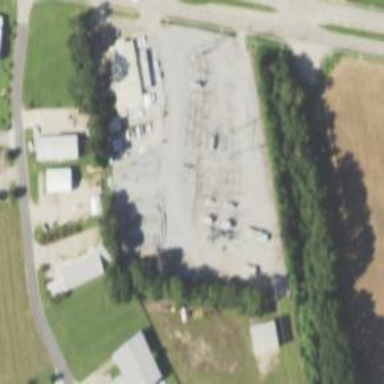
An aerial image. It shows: Distribution power substation secured by fence.